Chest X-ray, PA view. Patient: 67 years old, sex M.
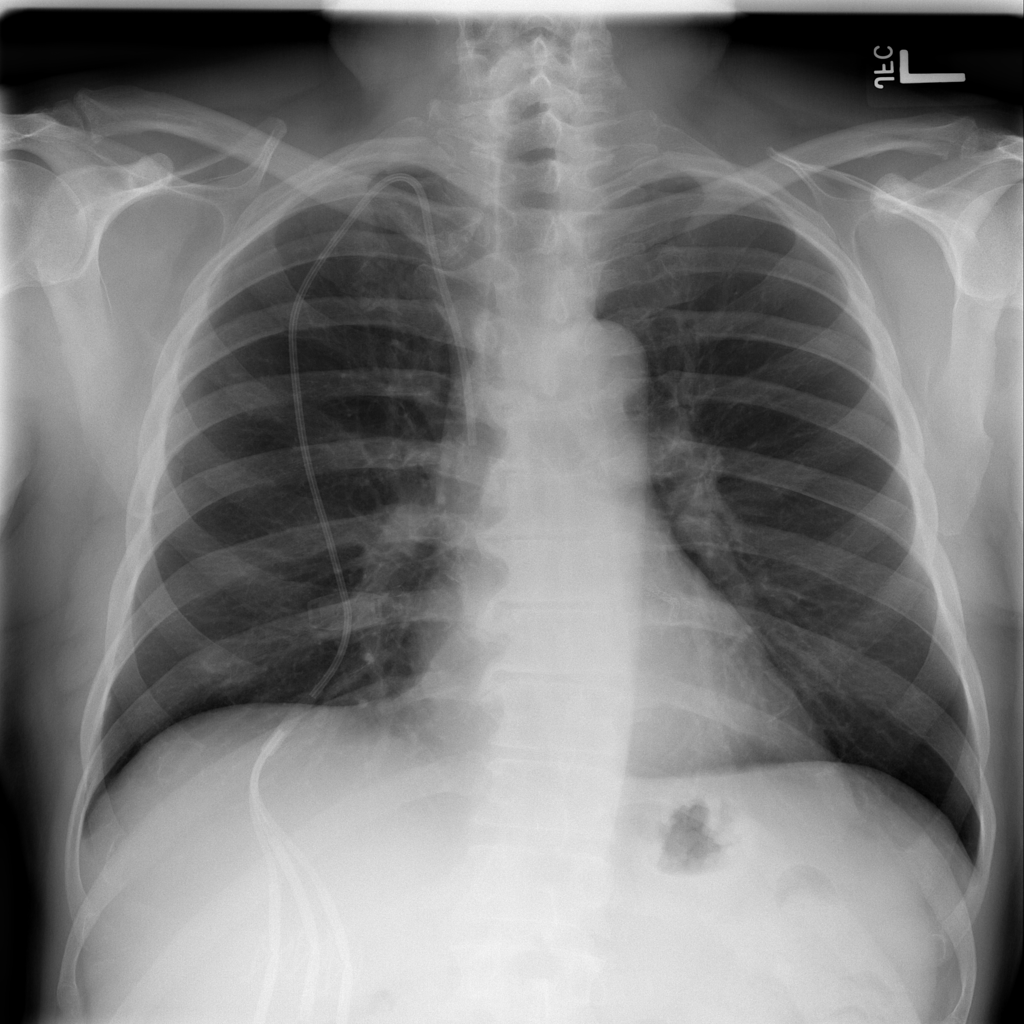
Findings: No Finding